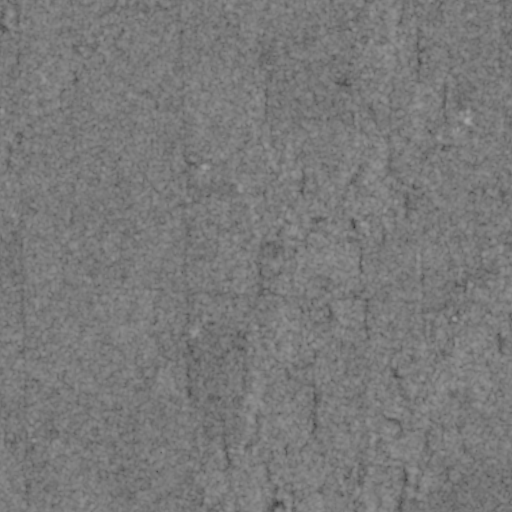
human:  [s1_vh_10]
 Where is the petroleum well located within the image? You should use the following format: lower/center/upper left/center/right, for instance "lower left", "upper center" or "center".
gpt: The petroleum well is located in the lower left of the image.
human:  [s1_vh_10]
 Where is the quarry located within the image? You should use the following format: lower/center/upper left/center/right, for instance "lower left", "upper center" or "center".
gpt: There is no quarry in the image.

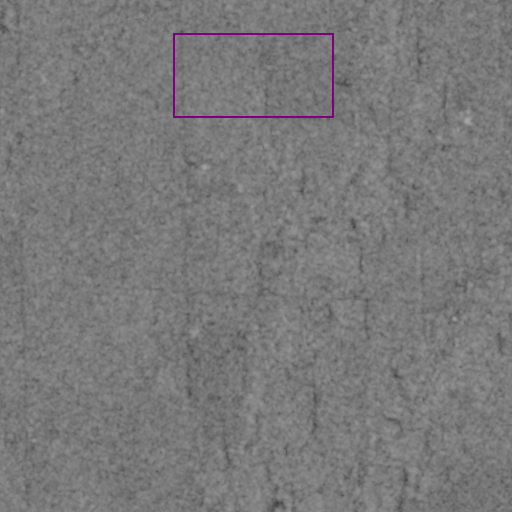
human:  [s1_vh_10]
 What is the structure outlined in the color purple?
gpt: There is no purple outline.
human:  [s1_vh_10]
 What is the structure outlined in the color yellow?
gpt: There is no structure outlined in yellow.